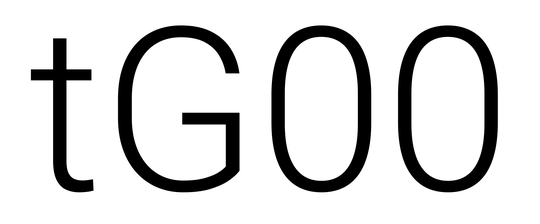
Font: Roboto_Light